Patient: sex F, age 41
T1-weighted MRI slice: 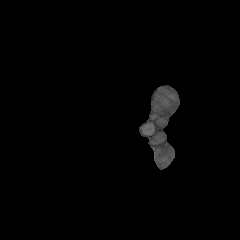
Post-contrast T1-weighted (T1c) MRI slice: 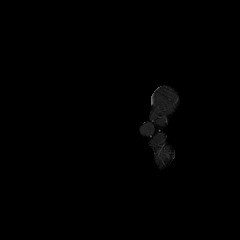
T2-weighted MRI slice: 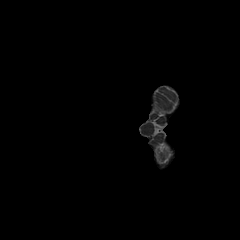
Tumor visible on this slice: no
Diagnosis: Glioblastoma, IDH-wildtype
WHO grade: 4